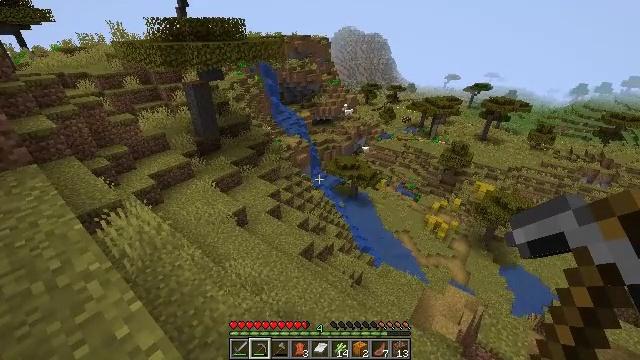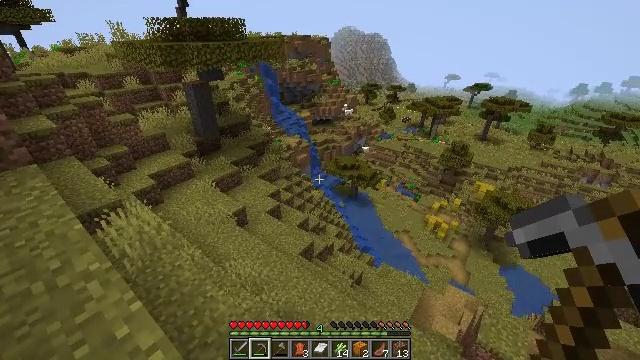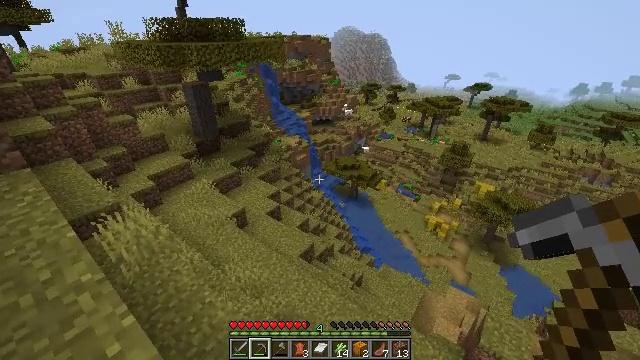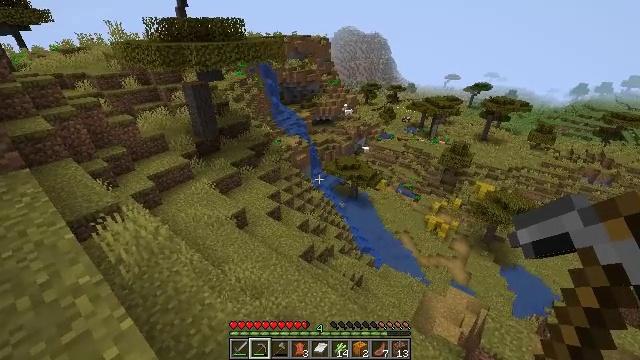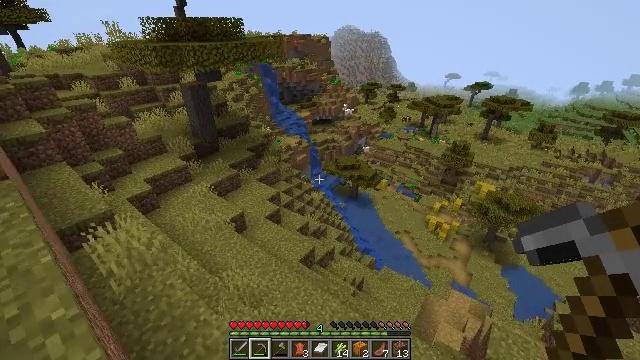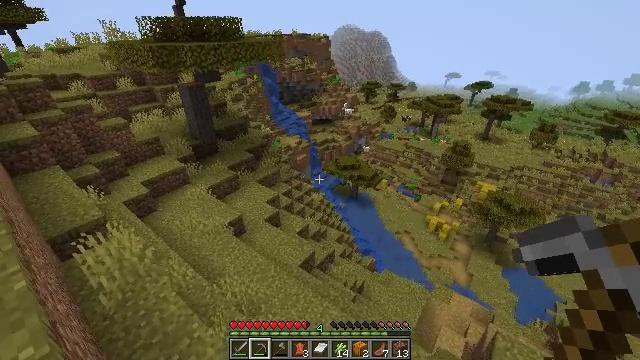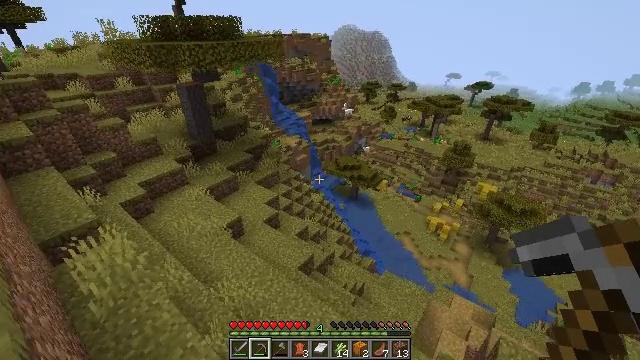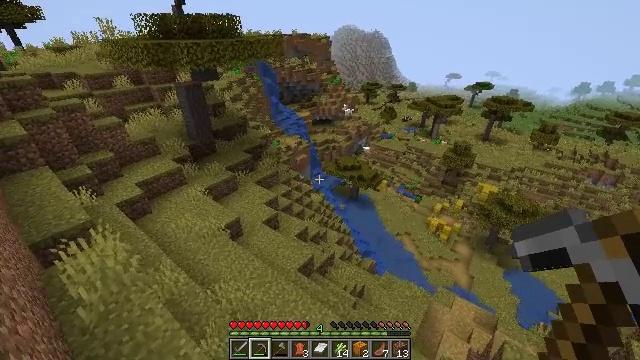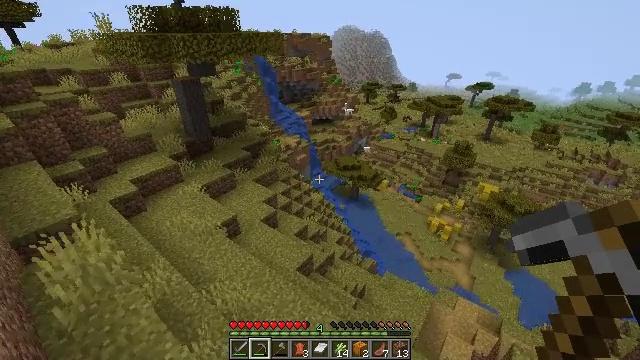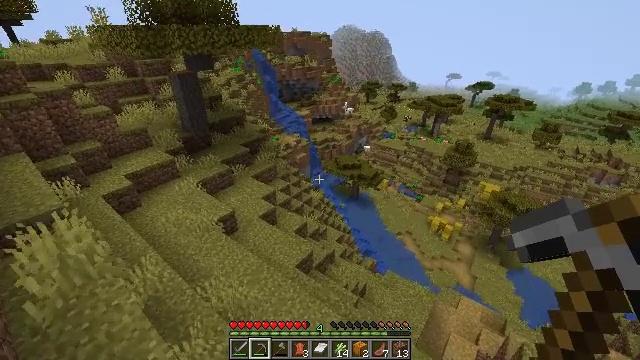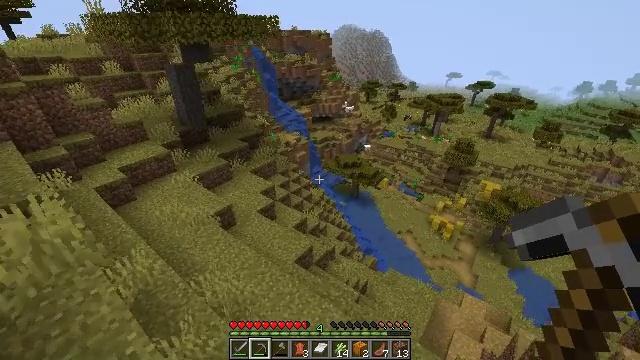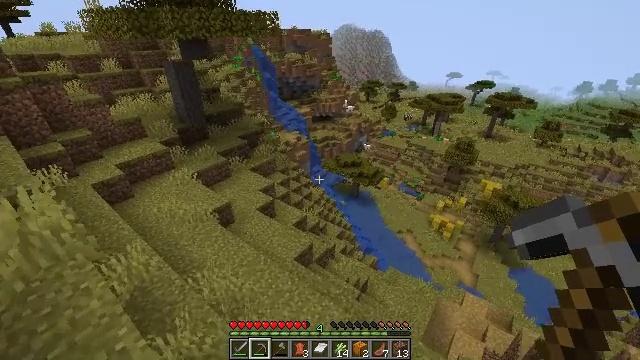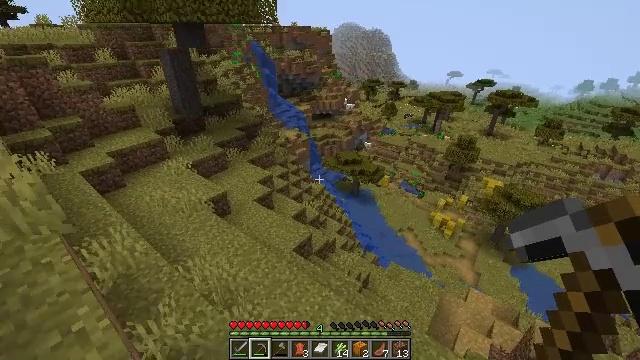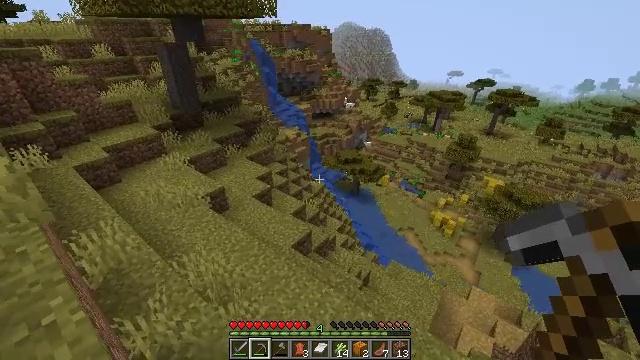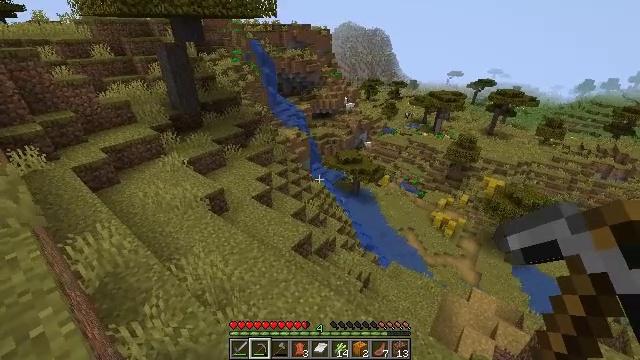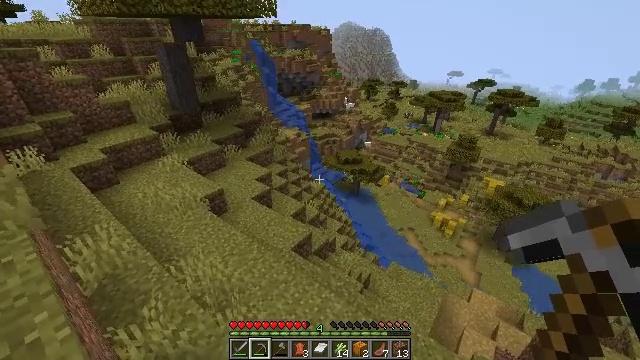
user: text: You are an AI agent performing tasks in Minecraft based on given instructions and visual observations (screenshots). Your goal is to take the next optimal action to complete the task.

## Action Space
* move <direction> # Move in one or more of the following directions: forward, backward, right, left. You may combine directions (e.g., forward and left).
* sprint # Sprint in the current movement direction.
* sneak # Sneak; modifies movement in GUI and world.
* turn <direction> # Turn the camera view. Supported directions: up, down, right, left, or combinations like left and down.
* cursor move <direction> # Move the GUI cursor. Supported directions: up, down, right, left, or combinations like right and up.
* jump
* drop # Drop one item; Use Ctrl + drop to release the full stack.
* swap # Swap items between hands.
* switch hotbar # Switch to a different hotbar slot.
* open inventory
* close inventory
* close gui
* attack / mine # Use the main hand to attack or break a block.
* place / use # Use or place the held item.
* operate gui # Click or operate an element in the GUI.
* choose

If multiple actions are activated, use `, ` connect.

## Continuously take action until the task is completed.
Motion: motion action
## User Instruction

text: Gather hay blocks from the farm.
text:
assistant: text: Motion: no_op
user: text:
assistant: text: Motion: move forward
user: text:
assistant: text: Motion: move forward
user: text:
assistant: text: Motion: move forward
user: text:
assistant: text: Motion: move forward
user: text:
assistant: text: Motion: move forward
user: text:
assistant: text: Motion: move forward
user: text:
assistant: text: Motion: move forward
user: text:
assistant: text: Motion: no_op
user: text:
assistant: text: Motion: no_op
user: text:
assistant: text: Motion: no_op
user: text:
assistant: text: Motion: no_op
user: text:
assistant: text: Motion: no_op
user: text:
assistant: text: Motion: no_op
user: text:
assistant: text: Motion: no_op
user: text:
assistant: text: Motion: no_op
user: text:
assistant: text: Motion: no_op
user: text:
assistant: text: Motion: no_op
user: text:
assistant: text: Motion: no_op
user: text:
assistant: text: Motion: no_op
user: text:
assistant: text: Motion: no_op
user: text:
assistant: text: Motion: no_op
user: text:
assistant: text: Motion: no_op
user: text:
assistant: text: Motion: no_op
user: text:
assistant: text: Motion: no_op
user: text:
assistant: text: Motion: no_op
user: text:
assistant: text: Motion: no_op
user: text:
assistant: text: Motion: no_op
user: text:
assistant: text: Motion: no_op
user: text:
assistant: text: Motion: turn left